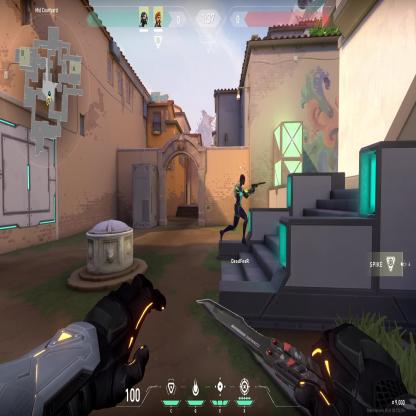
Label: teammate